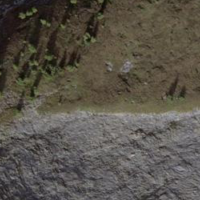
EUNIS habitat code: 31
Species observed at this site:
Leontopodium nivale